Interaction volume radius: 10 \u00c5
Interaction volume height: 15 \u00c5
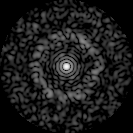
Disorder parameter: 0.8356